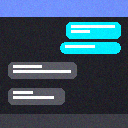
Screen state: on